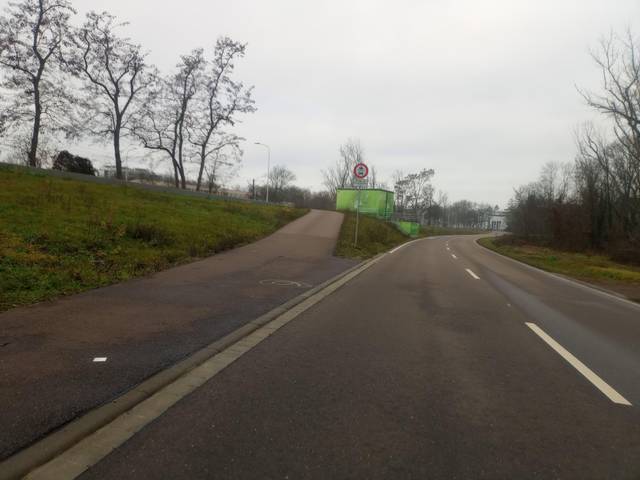
Region: Germany
Coordinates: 51.492, 11.945